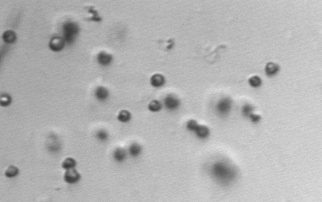
Label: Phaeocystis